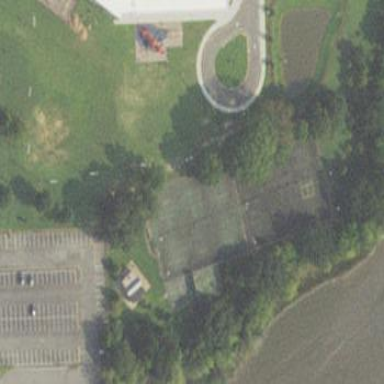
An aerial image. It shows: Tennis court in leisure pitch.